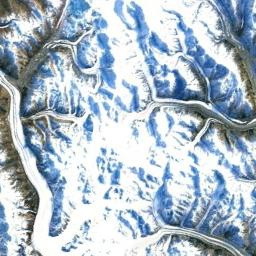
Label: snowberg